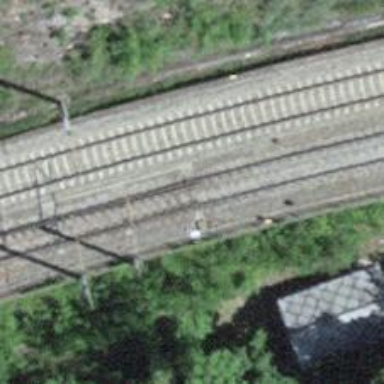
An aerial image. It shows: Railway switch.